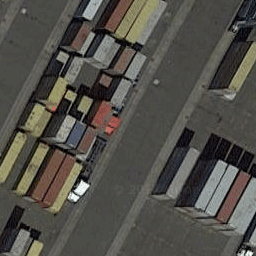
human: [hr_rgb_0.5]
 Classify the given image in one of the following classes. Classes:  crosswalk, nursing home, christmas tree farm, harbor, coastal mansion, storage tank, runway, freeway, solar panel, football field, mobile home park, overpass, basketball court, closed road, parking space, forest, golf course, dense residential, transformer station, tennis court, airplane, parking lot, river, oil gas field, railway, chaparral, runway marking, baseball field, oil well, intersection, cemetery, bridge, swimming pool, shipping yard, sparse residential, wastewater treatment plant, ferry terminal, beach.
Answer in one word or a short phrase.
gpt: shipping yard